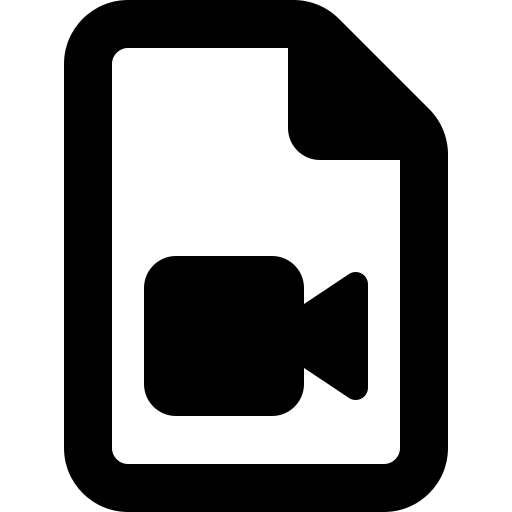
Tags: icon, FontAwesome, fa-icon, outline, file, video